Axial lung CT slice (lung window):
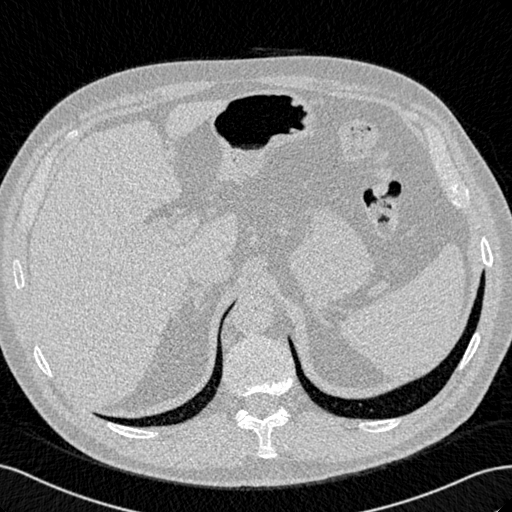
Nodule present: no